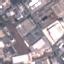
Land use / land cover: Industrial